С идеальным газом, взятым в количестве $v=\frac{m}{M}=3~моля$, проводят замкнутый процесс (цикл), состоящий из двух изохор и двух изобар. Отношение давлений на изобарах $\alpha = 5/4$, отношение объемов на изохорах $\beta=6/5$. Известно, что разность максимальной и минимальной температур в цикле $\Delta T=100~К$. Универсальная газовая постоянная $R=8.32~Дж/(моль\cdot К)$.
Найдите работу, совершаемую газом за один цикл.
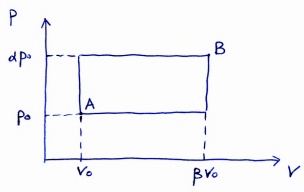
Решение: Максимальная температура достигается в точке $B$ и равна $T_{\max }=\frac{\alpha \beta p_0 V_0}{\nu R}$, а минимальная — в точке $A$ и равна $T_{min }=\frac{p_0 V_0}{\nu R}$.Значит, $\Delta T=T_{\max }-T_{\min }=\frac{(\alpha \beta-1) p_0 V_0}{\nu R}$.Работа, совершенная газом за цикл, по модулю равна площади внутри цикла, а именно $|A|=(\beta-1) V_0 \cdot(\alpha-1) p_0$.Как мы уже выяснили, $p_0 V_0=\frac{\nu R \Delta T}{\alpha \beta-1}$.Значит, $$|A|=\nu R \Delta T \frac{(\beta-1)(\alpha-1)}{\alpha \beta-1} \approx 250~Дж.$$
Ответ: $$|A| \approx250~Дж.$$
Темы:
T, Термодинамика, Всероссийские, Изопроцессы, Цикл